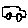
Label: car